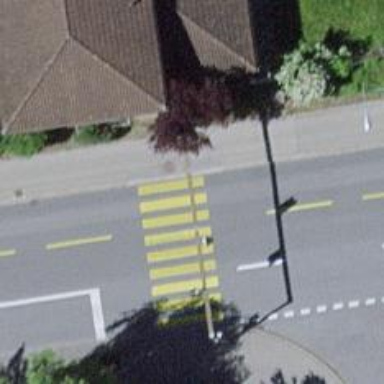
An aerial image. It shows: Crossing with traffic signals.